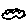
Label: bird